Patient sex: M
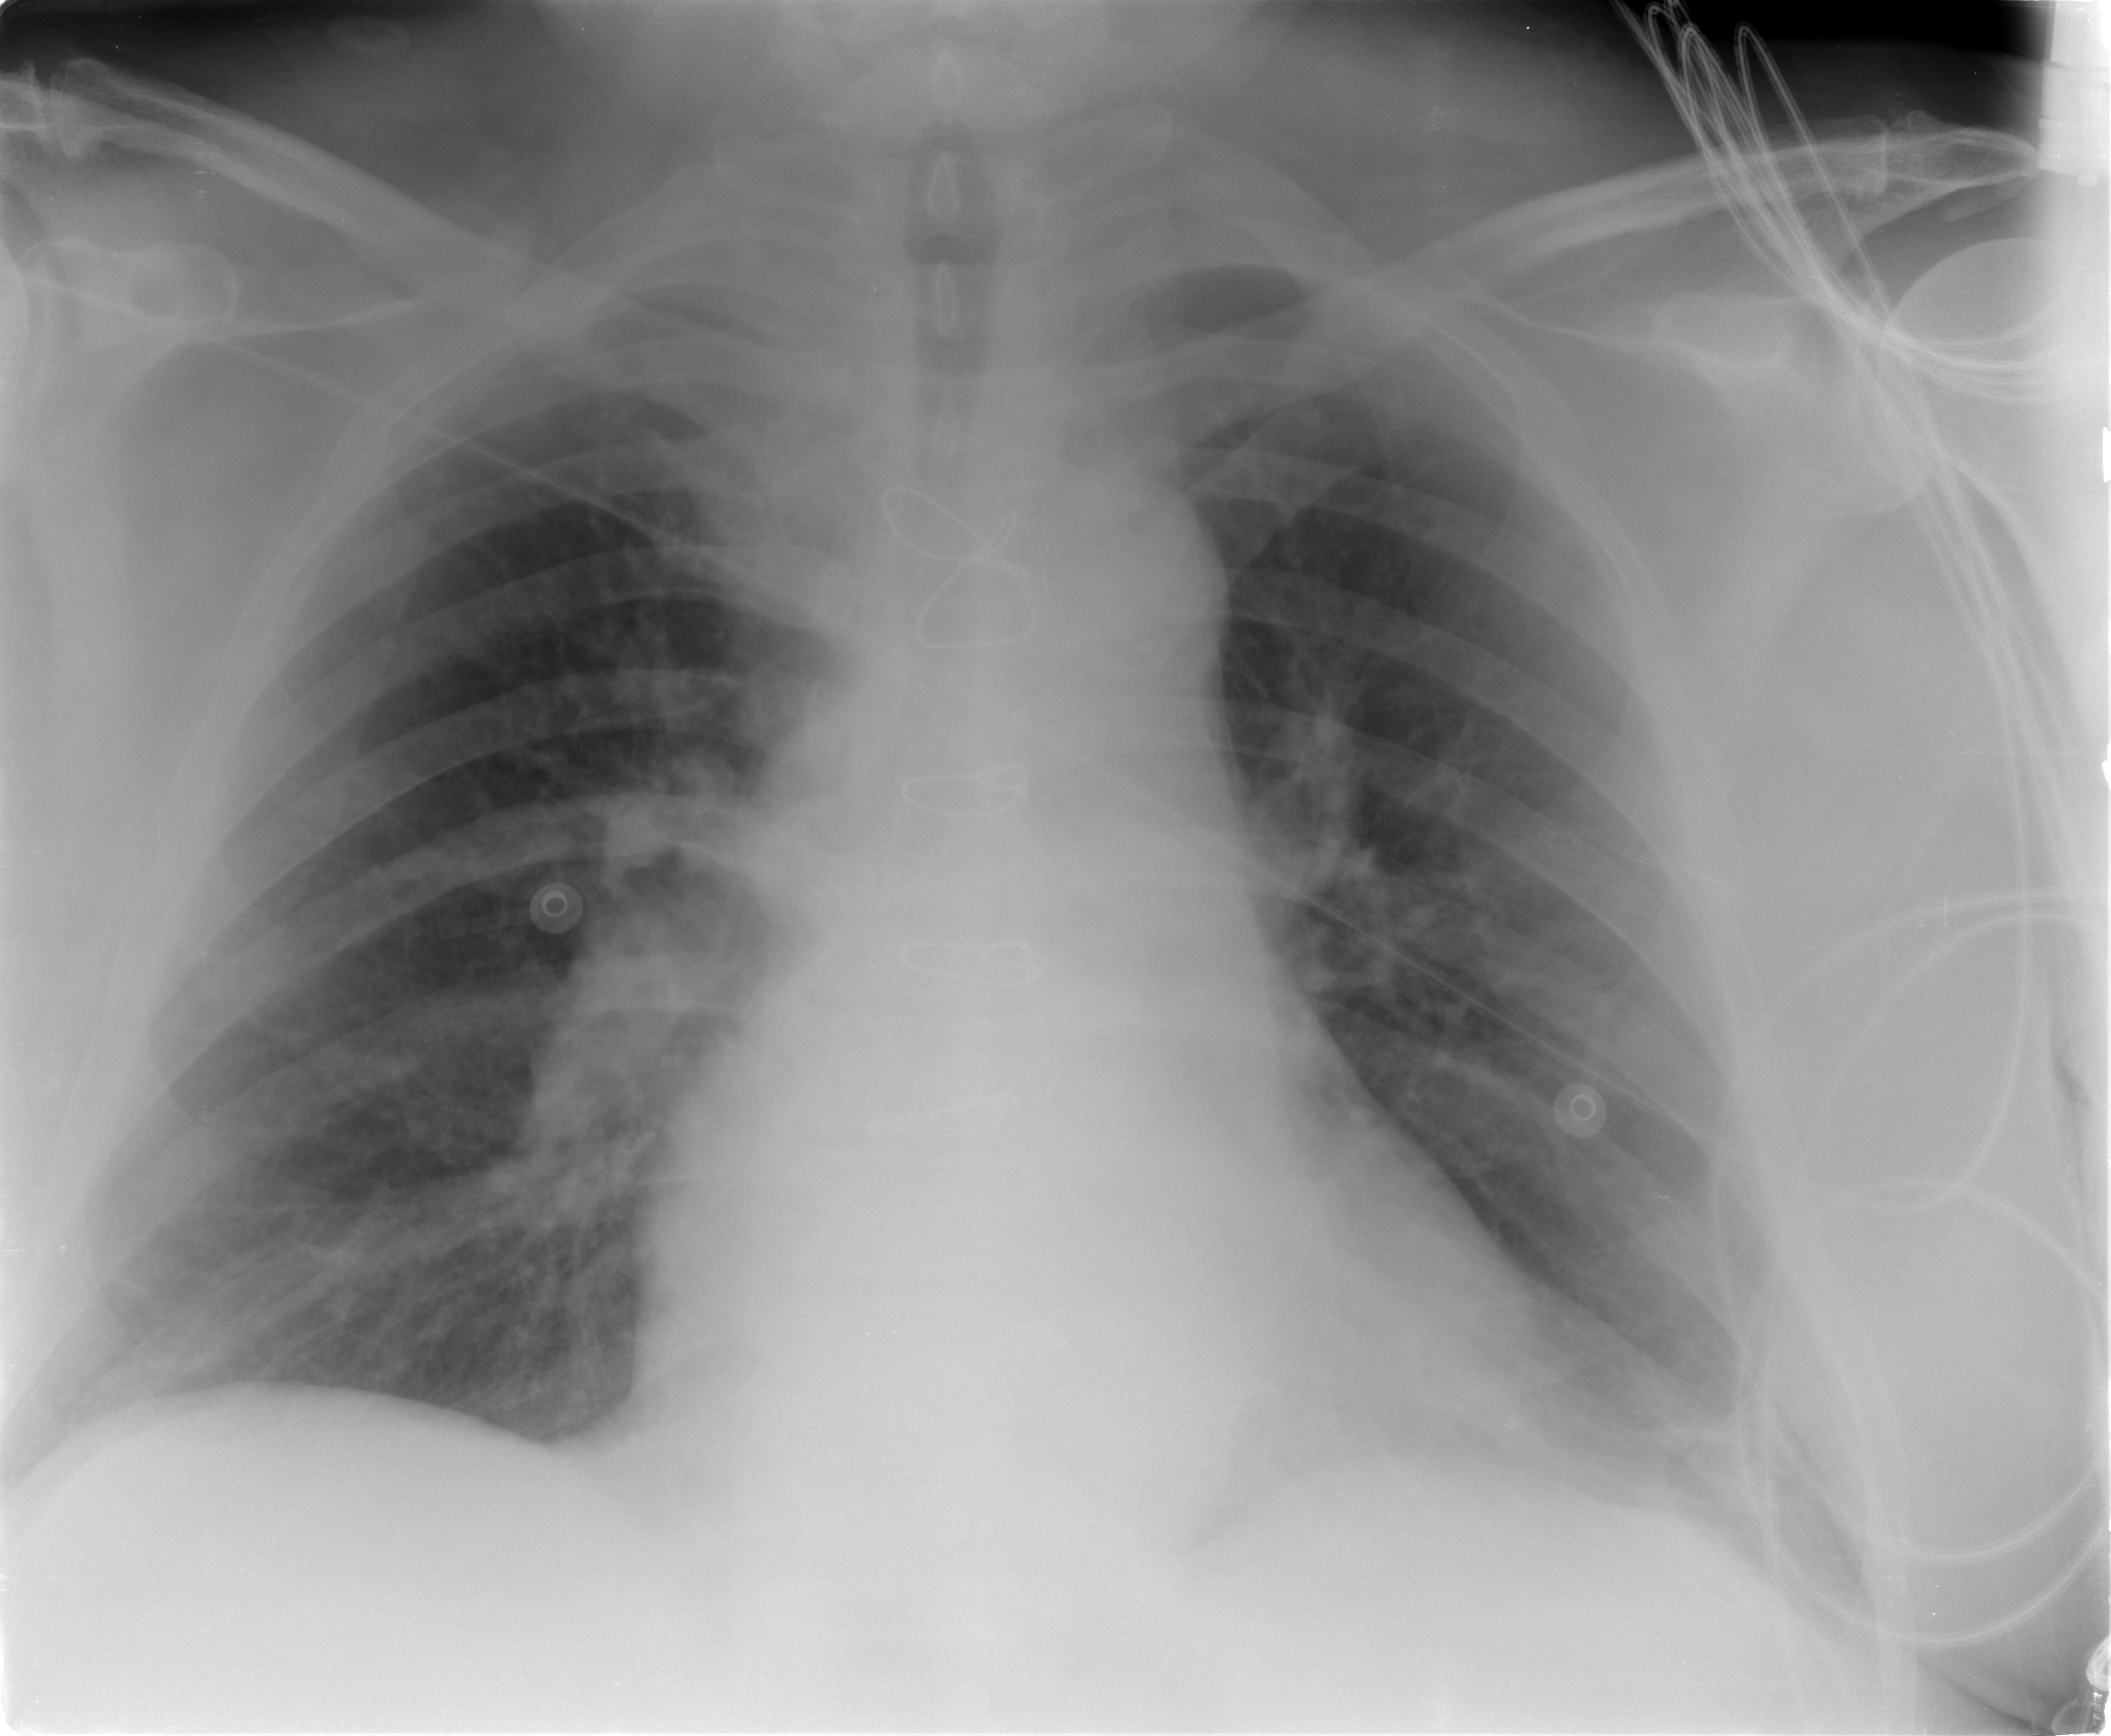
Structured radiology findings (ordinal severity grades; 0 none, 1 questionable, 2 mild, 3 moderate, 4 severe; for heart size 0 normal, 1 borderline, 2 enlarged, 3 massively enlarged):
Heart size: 0
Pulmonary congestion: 0
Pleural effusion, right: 0
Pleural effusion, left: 0
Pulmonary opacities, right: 0
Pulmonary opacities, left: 0
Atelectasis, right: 2
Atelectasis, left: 2